Question: I am trting to read a json file through Angular's built-in services called $http.But, the page gives me an error saying "Error: Failed to execute 'send' on 'XMLHttpRequest': Failed to load ".
'''
<!DOCTYPE html>
<html ng-app="Fino">
<head>
<link rel="stylesheet" type="text/css" href="scripts/bootstrap.min.css" />
<script type="text/javascript" src="scripts/angular.min.js"></script>
<script type="text/javascript" src="scripts/app.js"></script>
</head>
<body ng-controller="FinController as fin">
<ul ng-repeat="emp in fin.employees" >
<li>Name:{{emp.name}}</li>
<li>Age:{{emp.age}}</li>
</ul>
</body>
</html>
'''
'''
var app=angular.module("Fino",[]);
app.controller('FinController',['$http',function($http){
var store=this;
$http.get('emp.json').success(function(data){
store.employees=data;
});
}]);
'''
'''
[
{name:'abc',age:27},
{name:'bcd',age:24},
{name:'efg',age:22}
];
'''

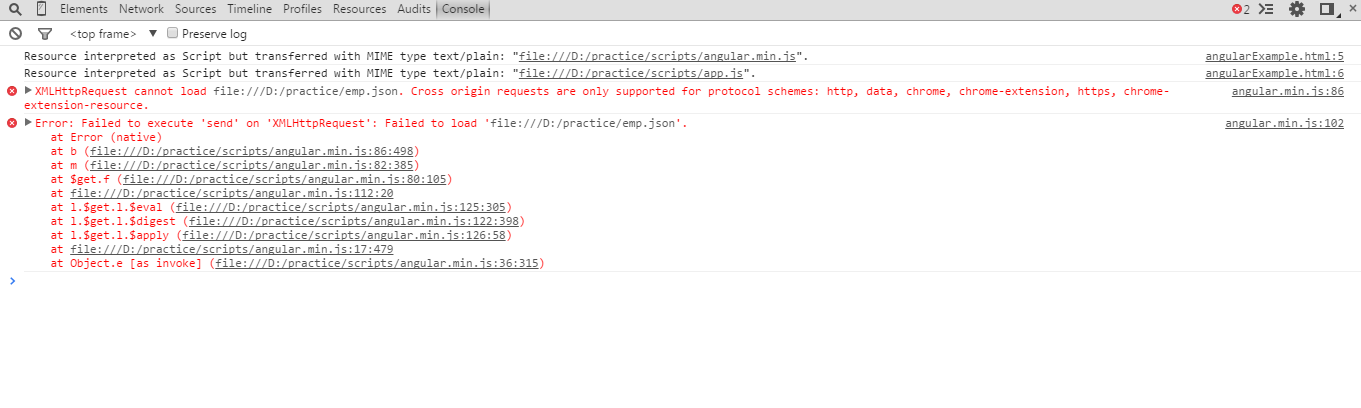
Answer: As @Puneetsri said, the best option is to host your files on a web server. Otherwise try launching your app in chrome after starting it with the following flags
'''
chrome.exe --allow-file-access-from-files
'''